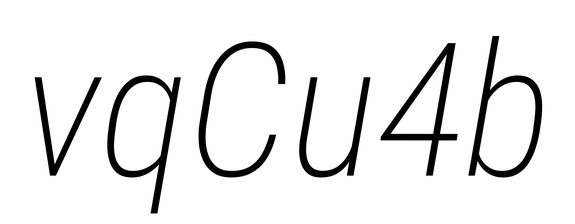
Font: Roboto-Italic_Condensed_ExtraLight_Italic